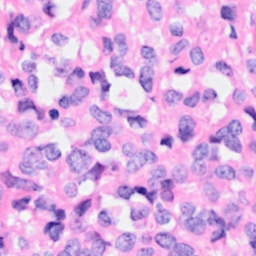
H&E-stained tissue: Breast